Question: I am hoping for some assistance in how to create a gantt chart with the 'plan' package. The package is mentioned briefly in the comprehensive post earlier <URL> My reproducible data is below.
'''
dput(project)
structure(list(key. = structure(1:8, .Label = c("1,", "2,", "3,",
"4,", "5,", "6,", "7,", "8,"), class = "factor"), description. = structure(1:8, .Label = c("recommendation1,",
"recommendation2,", "recommendation3,", "recommendation4,", "recommendation5,",
"recommendation6,", "recommendation7,", "recommendation8,"), class = "factor"),
start. = structure(1:8, .Label = c("10/1/2015,", "10/2/2015,",
"10/3/2015,", "10/4/2015,", "10/5/2015,", "10/6/2015,", "10/7/2015,",
"10/8/2015,"), class = "factor"), end. = structure(1:8, .Label = c("12/1/2015,",
"12/2/2015,", "12/3/2015,", "12/4/2015,", "12/5/2015,", "12/6/2015,",
"12/7/2015,", "12/8/2015,"), class = "factor"), done. = c(90,
30, 0, 0, 0, 0, 0, 0), neededby = c(0, 0, 0, 0, 0, 0, 0,
0)), .Names = c("key.", "description.", "start.", "end.",
"done.", "neededby"), row.names = c(NA, -8L), class = "data.frame")
'''
Using 'read.gantt()', the data frame looks fine to me:
'''
> project
key. description. start. end. done. neededby
1 1, recommendation1, 10/1/2015, 12/1/2015, 90 0
2 2, recommendation2, 10/2/2015, 12/2/2015, 30 0
3 3, recommendation3, 10/3/2015, 12/3/2015, 0 0
4 4, recommendation4, 10/4/2015, 12/4/2015, 0 0
5 5, recommendation5, 10/5/2015, 12/5/2015, 0 0
6 6, recommendation6, 10/6/2015, 12/6/2015, 0 0
7 7, recommendation7, 10/7/2015, 12/7/2015, 0 0
8 8, recommendation8, 10/8/2015, 12/8/2015, 0 0
'''
But something is awry when I use print(summary(). The last two rows have a problem. I tried re-writing them in the .csv file, to no avail.
'''
> print(summary(project))
key. description. start. end. done. neededby
1, :1 recommendation1,:1 10/1/2015,:1 12/1/2015,:1 Min. : 0.0 Min. :0
2, :1 recommendation2,:1 10/2/2015,:1 12/2/2015,:1 1st Qu.: 0.0 1st Qu.:0
3, :1 recommendation3,:1 10/3/2015,:1 12/3/2015,:1 Median : 0.0 Median :0
4, :1 recommendation4,:1 10/4/2015,:1 12/4/2015,:1 Mean :15.0 Mean :0
5, :1 recommendation5,:1 10/5/2015,:1 12/5/2015,:1 3rd Qu.: 7.5 3rd Qu.:0
6, :1 recommendation6,:1 10/6/2015,:1 12/6/2015,:1 Max. :90.0 Max. :0
(Other):2 (Other) :2 (Other) :2 (Other) :2
'''
In any case, I ran 'plot()' and the result was distinctly odd.

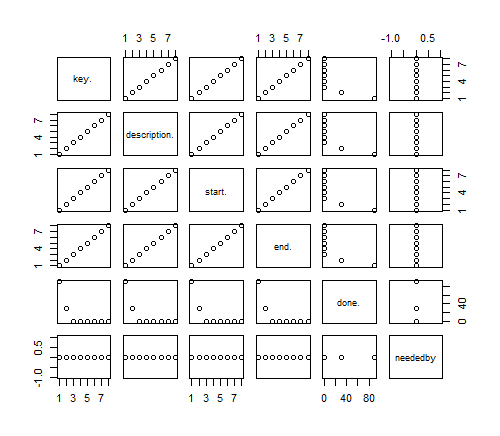
Answer: I'm the author of the R package named 'plan'. Normally questions are raised on the package's <URL>, which I think limits the audience but has the advantage of sending me an email when a question is asked.
In any case, the normal way to construct data for a gantt chart is to use the function named 'read.gantt()'. To get documentation on that function, try
'''
library(plan)
?read.gantt
'''
Note that there are strict rules on the format. It must be a plain text file, not csv and certainly not xls. Edit it with a simple text editor. If I were you, I'd start with the output you put above when you wrote 'project' and it told you the columns. Cut/paste that into a plain text file (named "plan.txt" perhaps, but the name does not matter). Then adjust the headings, and so forth, according to the documentation for 'read.gantt()'. Then just read it and plot it. Probably the fastest way to learn the format and see the output would be to look in the vignette that comes with the package. In R, type
'''
vignette("plan")
'''
and you'll get that. I've put at the bottom of this message a snapshot of one of the pages of the vignette. It will likely be hard to read on SO but just run the command above and skip to page 4 to see it.
If you're adept in a text editor, this will only take you a few minutes to do. But note that the format for the data is strict, so you may need to use some fancy editor tricks like moving columns.
It would be possible to coerce your data into the format using R commands, but from what you've written above it seems that you are pretty new to R, and it would be best to stick to the simpler path of preparing data and running standard R commands.
Please let me know if you need more help. (Again, I don't read SO on a regular basis, so unless SO notifies me of followups to this, I won't hear back unless you email me. ... this is why it's preferable to use an issue on the 'plan' website, of course.)